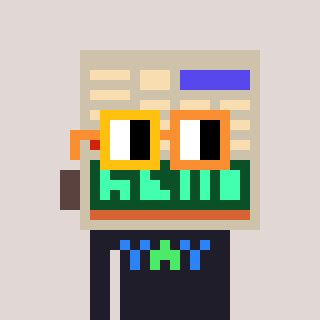
a pixel art character with square yellow and orange glasses, a calculator-shaped head and a grayscale-colored body on a warm background